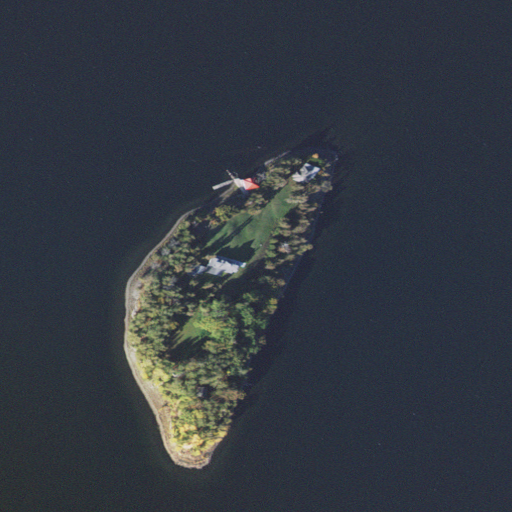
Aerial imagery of island in Vermont named Kellogg Island containing open water, herbaceous wetlands, evergreen forest, and low intensity development